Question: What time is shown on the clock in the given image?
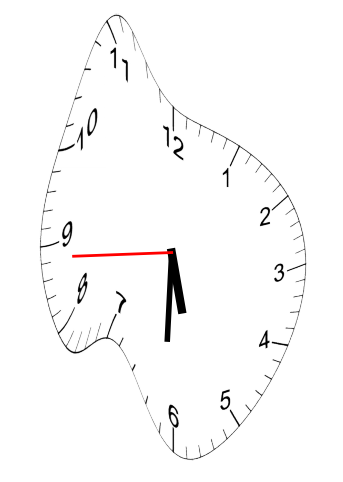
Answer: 05:30:44